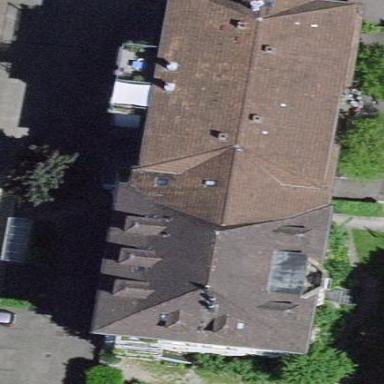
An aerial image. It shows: Building with side-hipped roof.